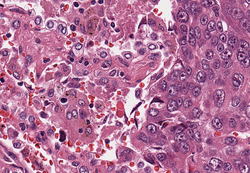
Tumor epithelial tissue: yes
Tumor-associated stroma tissue: no
Normal tissue: no